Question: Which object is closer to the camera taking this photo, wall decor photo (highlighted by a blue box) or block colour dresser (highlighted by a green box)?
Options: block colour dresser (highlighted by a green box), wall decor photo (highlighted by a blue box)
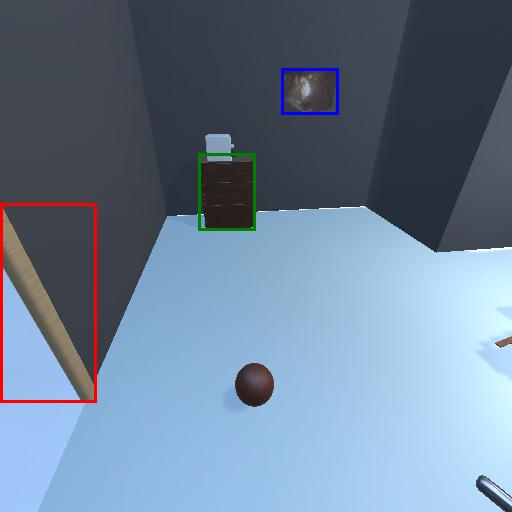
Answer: block colour dresser (highlighted by a green box)